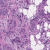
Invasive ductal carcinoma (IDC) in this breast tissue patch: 1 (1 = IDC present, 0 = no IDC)